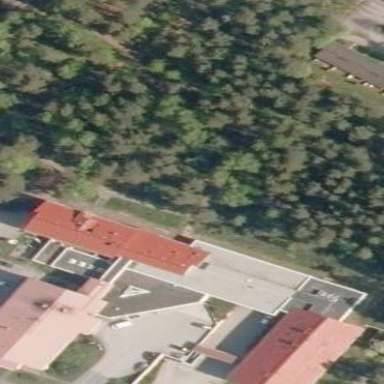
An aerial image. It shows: Hospital building.